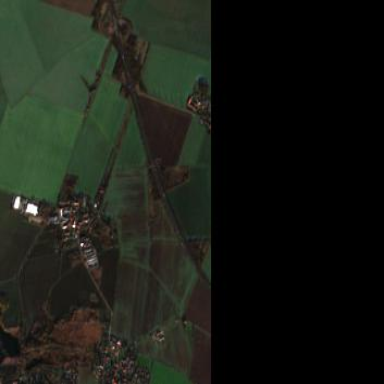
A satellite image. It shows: Picturesque farmland scene.